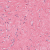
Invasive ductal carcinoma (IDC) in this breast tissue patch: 0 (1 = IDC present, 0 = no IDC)